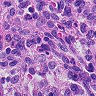
Metastatic tissue present: no